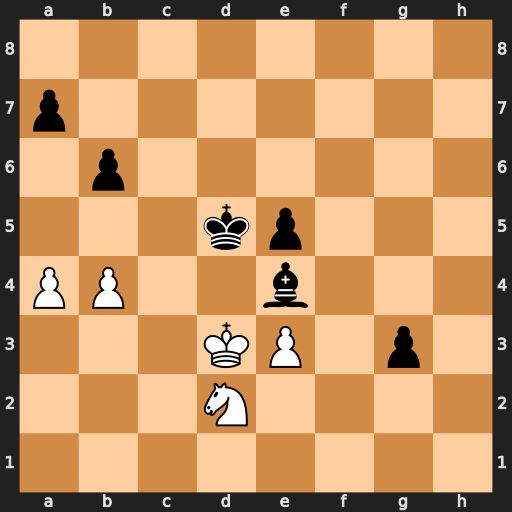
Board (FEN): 8/p7/1p6/3kp3/PP2b3/3KP1p1/3N4/8
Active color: w
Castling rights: -
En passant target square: -
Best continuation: Nxe4 g2 Nc3+ Ke6 Ne2